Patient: sex F, age 63
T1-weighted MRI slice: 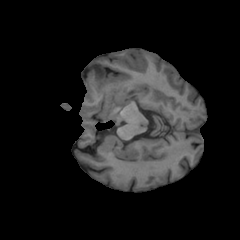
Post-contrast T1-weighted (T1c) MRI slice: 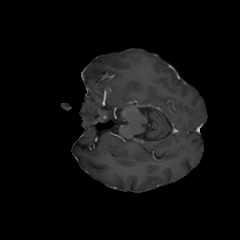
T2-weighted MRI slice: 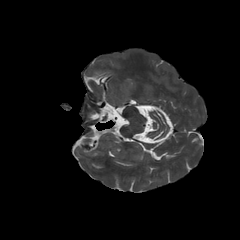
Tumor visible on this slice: yes
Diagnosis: Glioblastoma, IDH-wildtype
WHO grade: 4